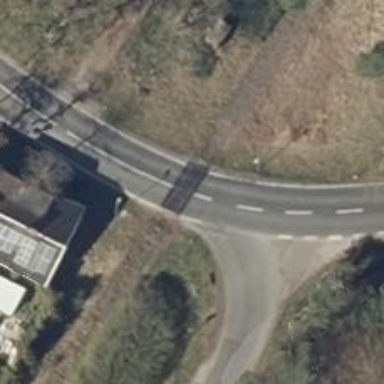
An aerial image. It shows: Railway level crossing.